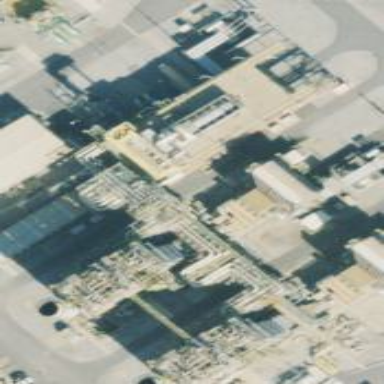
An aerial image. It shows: Gas-powered generator of combined cycle type.